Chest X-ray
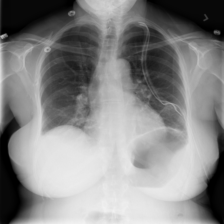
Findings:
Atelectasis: negative
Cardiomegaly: negative
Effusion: negative
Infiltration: negative
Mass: negative
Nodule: negative
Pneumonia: negative
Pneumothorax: negative
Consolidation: negative
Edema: negative
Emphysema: negative
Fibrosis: negative
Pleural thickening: negative
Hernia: negative